Question: I'm trying to deserialize an object sent by the browser. My object is array of Detail with the name as key. The name is a string and the detail an object with properties.
this is Picture of the javascript object:

And this is the JSON String I receive, created with "JSON.stringify(TemplateDetails)":
'''
"{"UDF1-0-div":{"UDFtitle":"theTitle","DDLType":"STRING","defaultValue":"defVal","minLength":"1","maxLength":"6","decimals":"","DDLTable":"","DDLFilter":"","DDLAction":"TEST","DDLfontfamily":"Verdana","DDLSize":"12px","DDLTextAlignment":"left","colorTitle":"#FFFFFF","colorText":"#FFFFFF"}}"
'''
I want to recreate the object in the c# code.
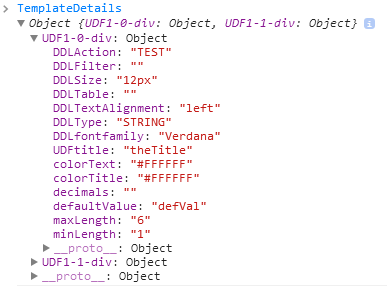
Answer: First of all you should create a class with all of properties you need :
'''
public class MyClass
{
public string DDLAction{ get; set; }
public string DDLFilter{ get; set; }
public string DDLSize{ get; set; }
// put all of your attributes
//...
}
'''
And for deserialization :
'''
System.Web.Script.Serialization.JavaScriptSerializer ser = new System.Web.Script.Serialization.JavaScriptSerializer();
MyClass Obj = ser.Deserialize<MyClass>(input);
'''